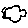
Label: cloud